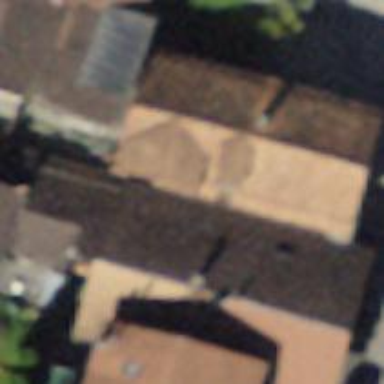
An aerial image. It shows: Residential building.